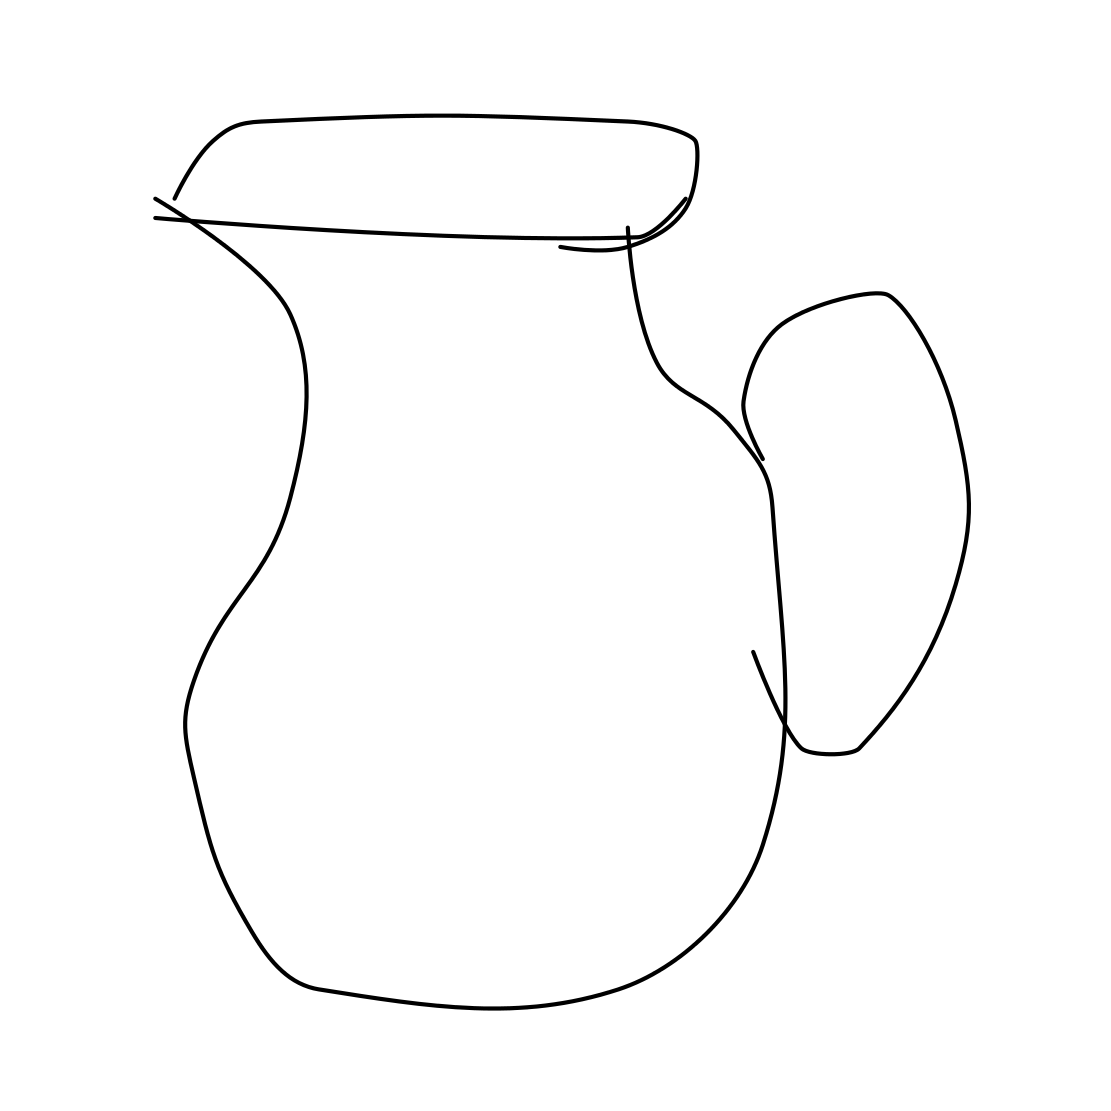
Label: teapot